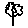
Label: flower